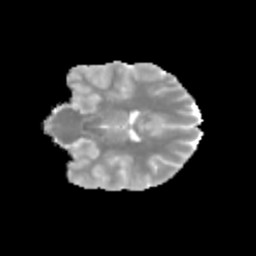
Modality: MD
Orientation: coronal
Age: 12
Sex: female
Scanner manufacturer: siemens
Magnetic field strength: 3 T
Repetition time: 3.8 s
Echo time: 0.07 s